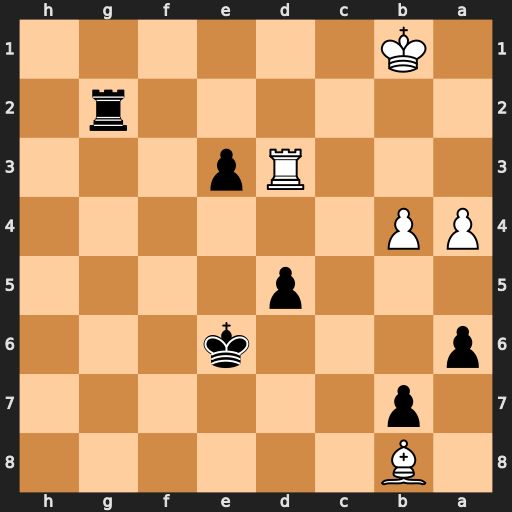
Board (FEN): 1B6/1p6/p3k3/3p4/PP6/3Rp3/6r1/1K6
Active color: b
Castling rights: -
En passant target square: -
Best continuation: e2 Re3+ Kd7 Kc1 d4